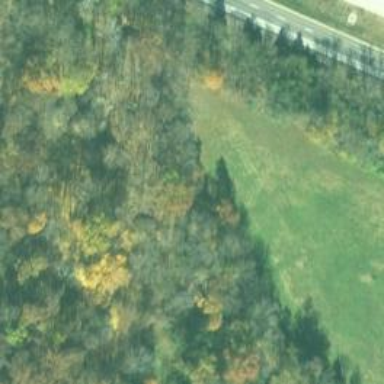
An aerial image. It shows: Mixed woodland area with variety of leaf types and cycles.